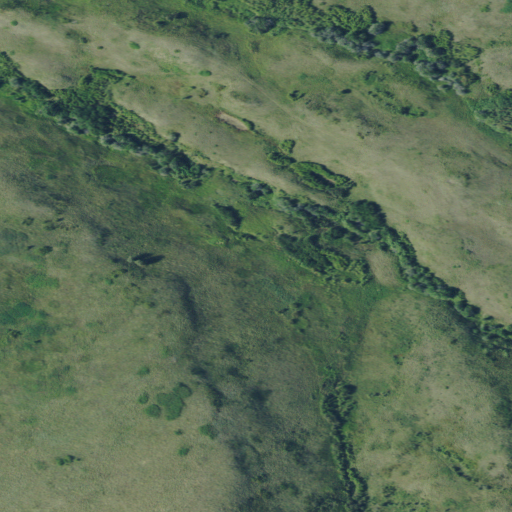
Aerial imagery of valley in Montana named Herman Gulch containing only shrub